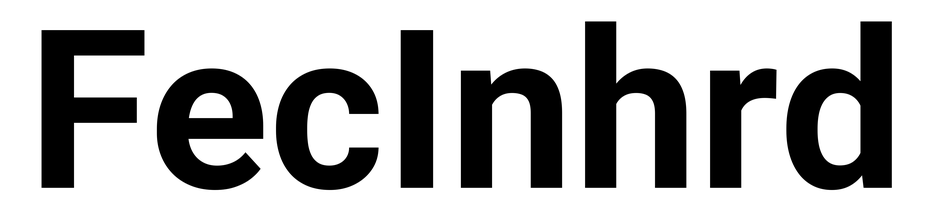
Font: Roboto_Bold